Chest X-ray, AP view. Patient: 55 years old, sex F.
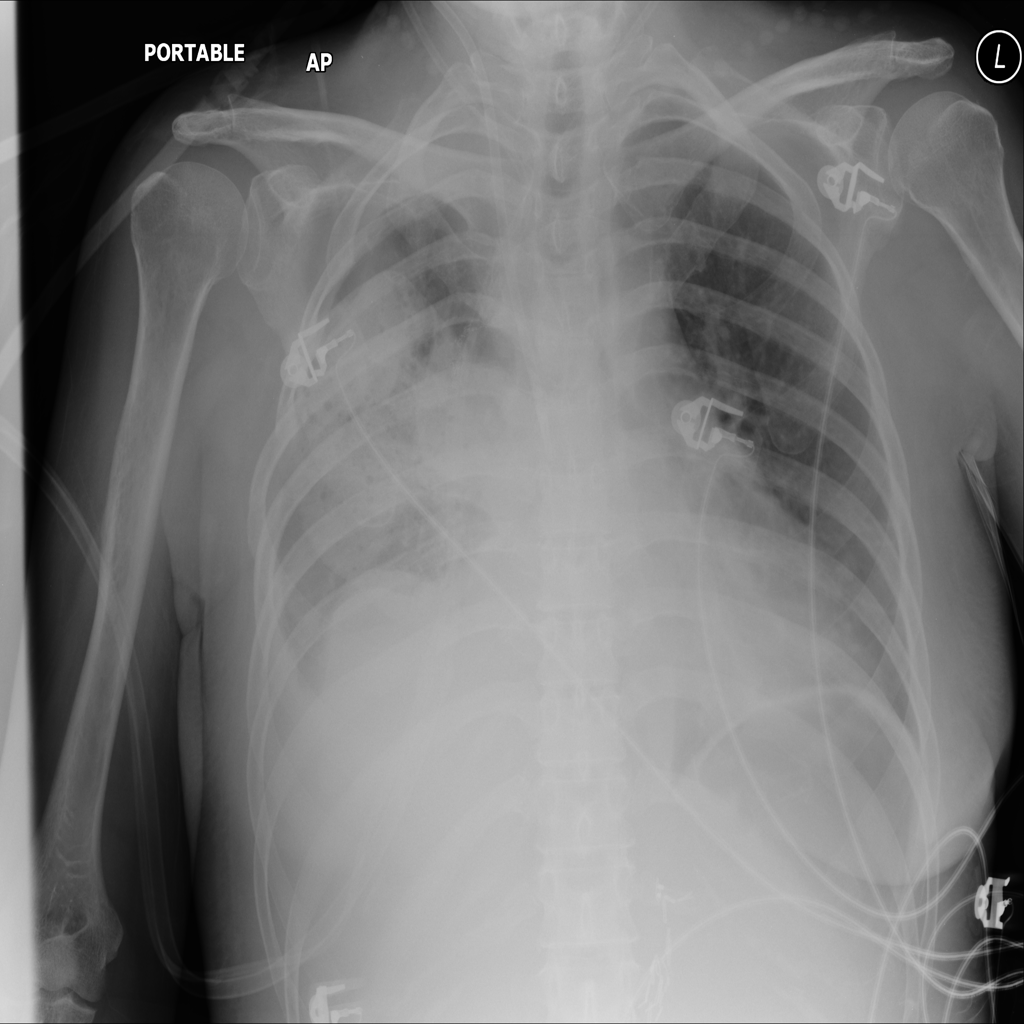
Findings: Infiltration, Mass